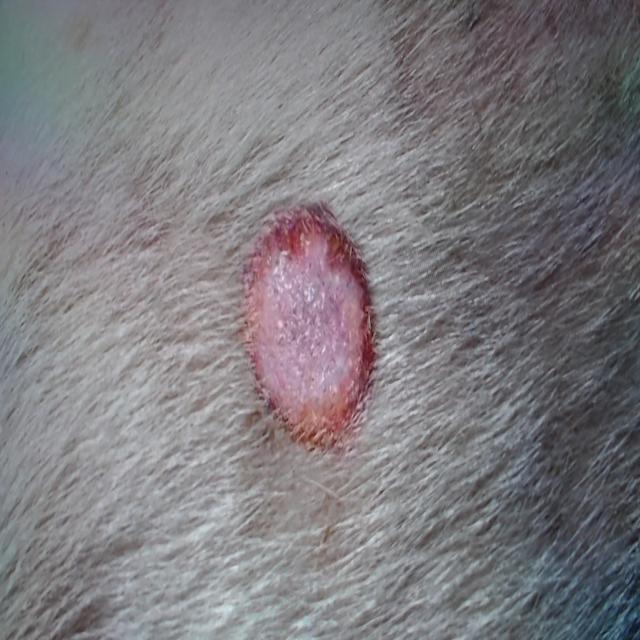
Canine ringworm (Dermatophytosis) — fungal infection caused by Microsporum or Trichophyton. Presents with circular alopecia, scaling, crusting, and broken hairs.